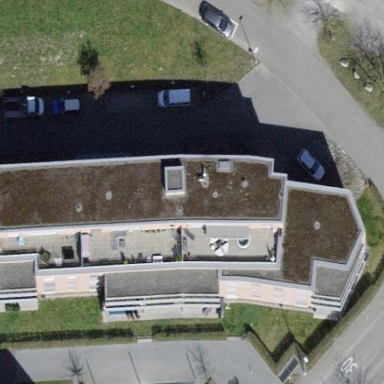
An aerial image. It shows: Residential building.